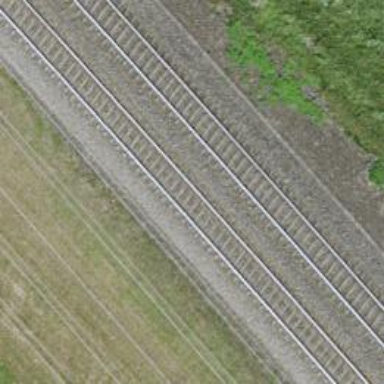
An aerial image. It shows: Railway with electrified contact lines.